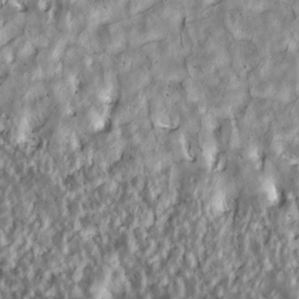
Label: non_frost